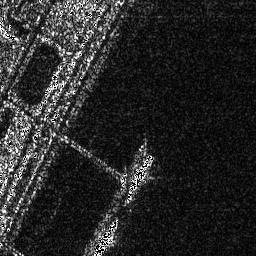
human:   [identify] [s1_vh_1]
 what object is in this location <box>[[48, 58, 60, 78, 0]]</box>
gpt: <ref>1 medium ship at the center</ref>